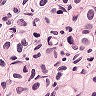
Metastatic tissue present: yes